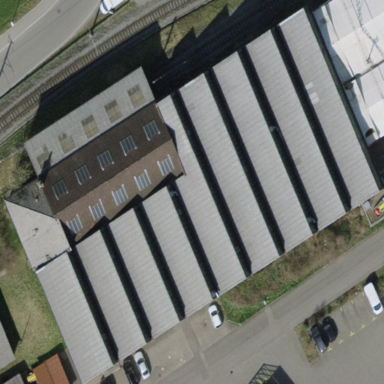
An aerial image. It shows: Commercial building used as railway workshop.